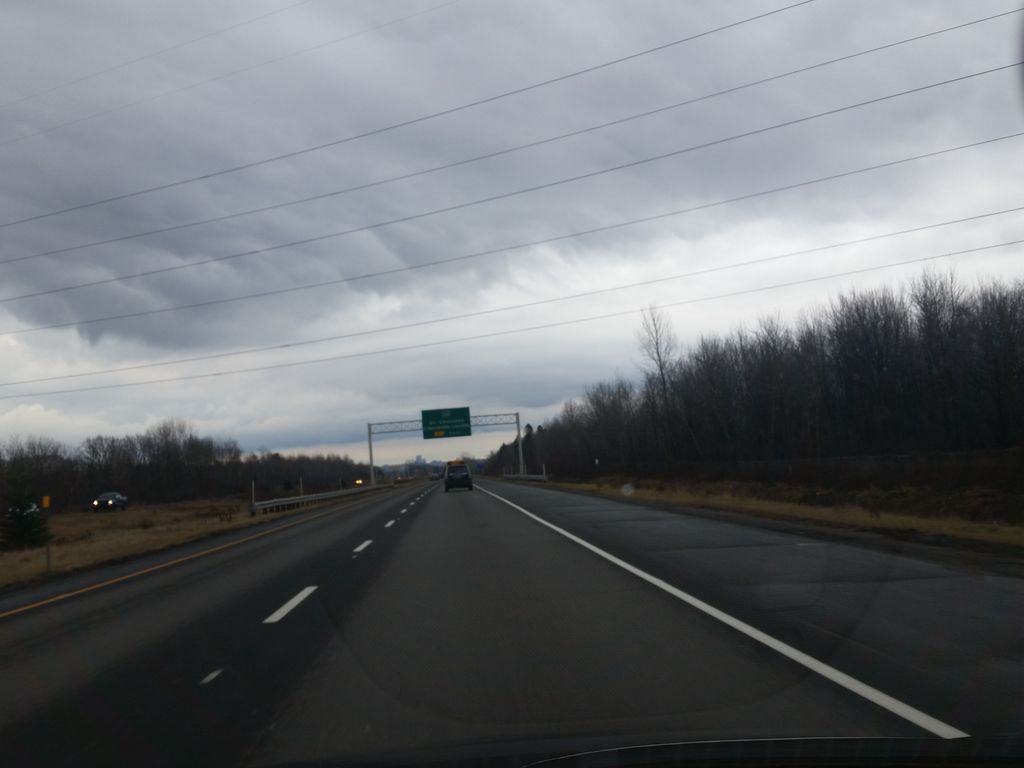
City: quebec_city